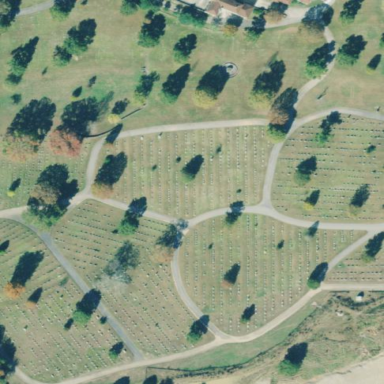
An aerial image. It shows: Sector within cemetery.